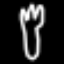
Label: fork